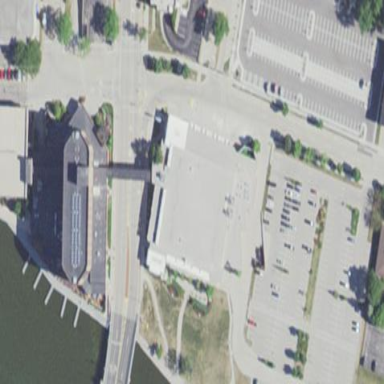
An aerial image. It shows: Conference center building.